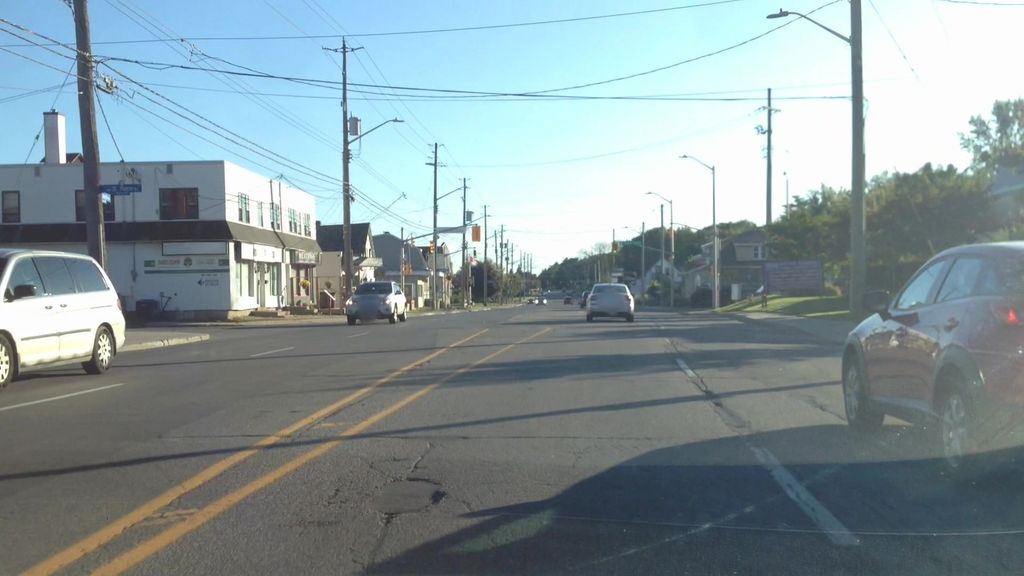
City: ottawa-gatineau